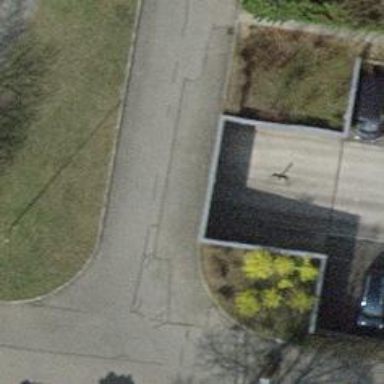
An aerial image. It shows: Parking entrance.